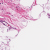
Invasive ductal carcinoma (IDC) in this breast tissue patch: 0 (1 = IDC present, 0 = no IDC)